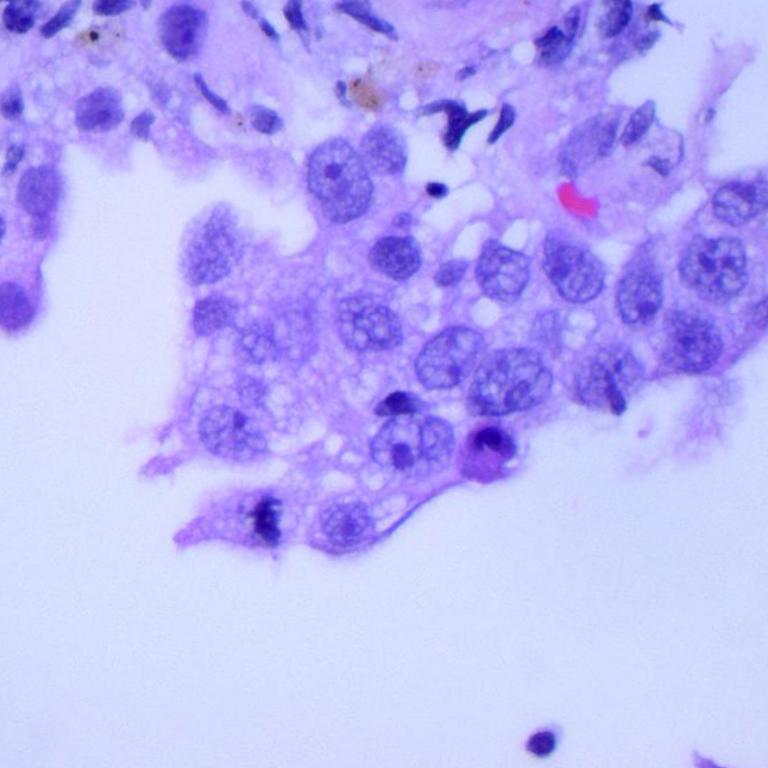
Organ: lung
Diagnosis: adenocarcinomas